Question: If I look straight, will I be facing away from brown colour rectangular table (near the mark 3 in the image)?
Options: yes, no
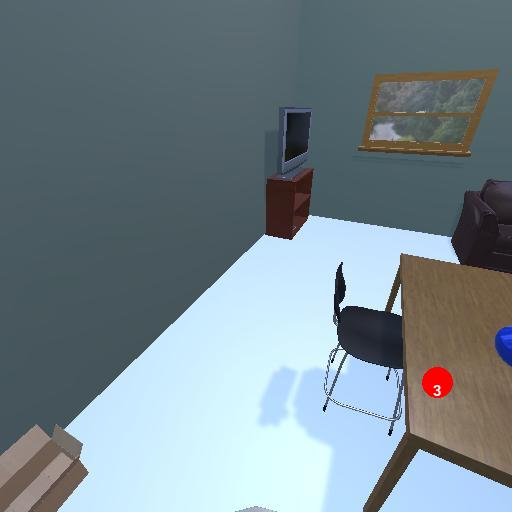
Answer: yes